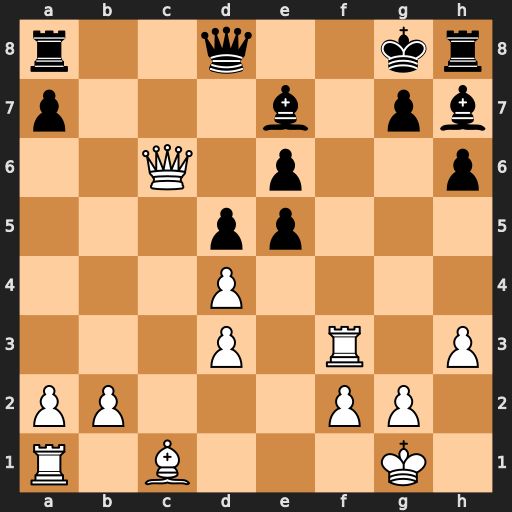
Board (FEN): r2q2kr/p3b1pb/2Q1p2p/3pp3/3P4/3P1R1P/PP3PP1/R1B3K1
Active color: w
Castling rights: -
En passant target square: -
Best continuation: Qxe6#